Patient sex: F
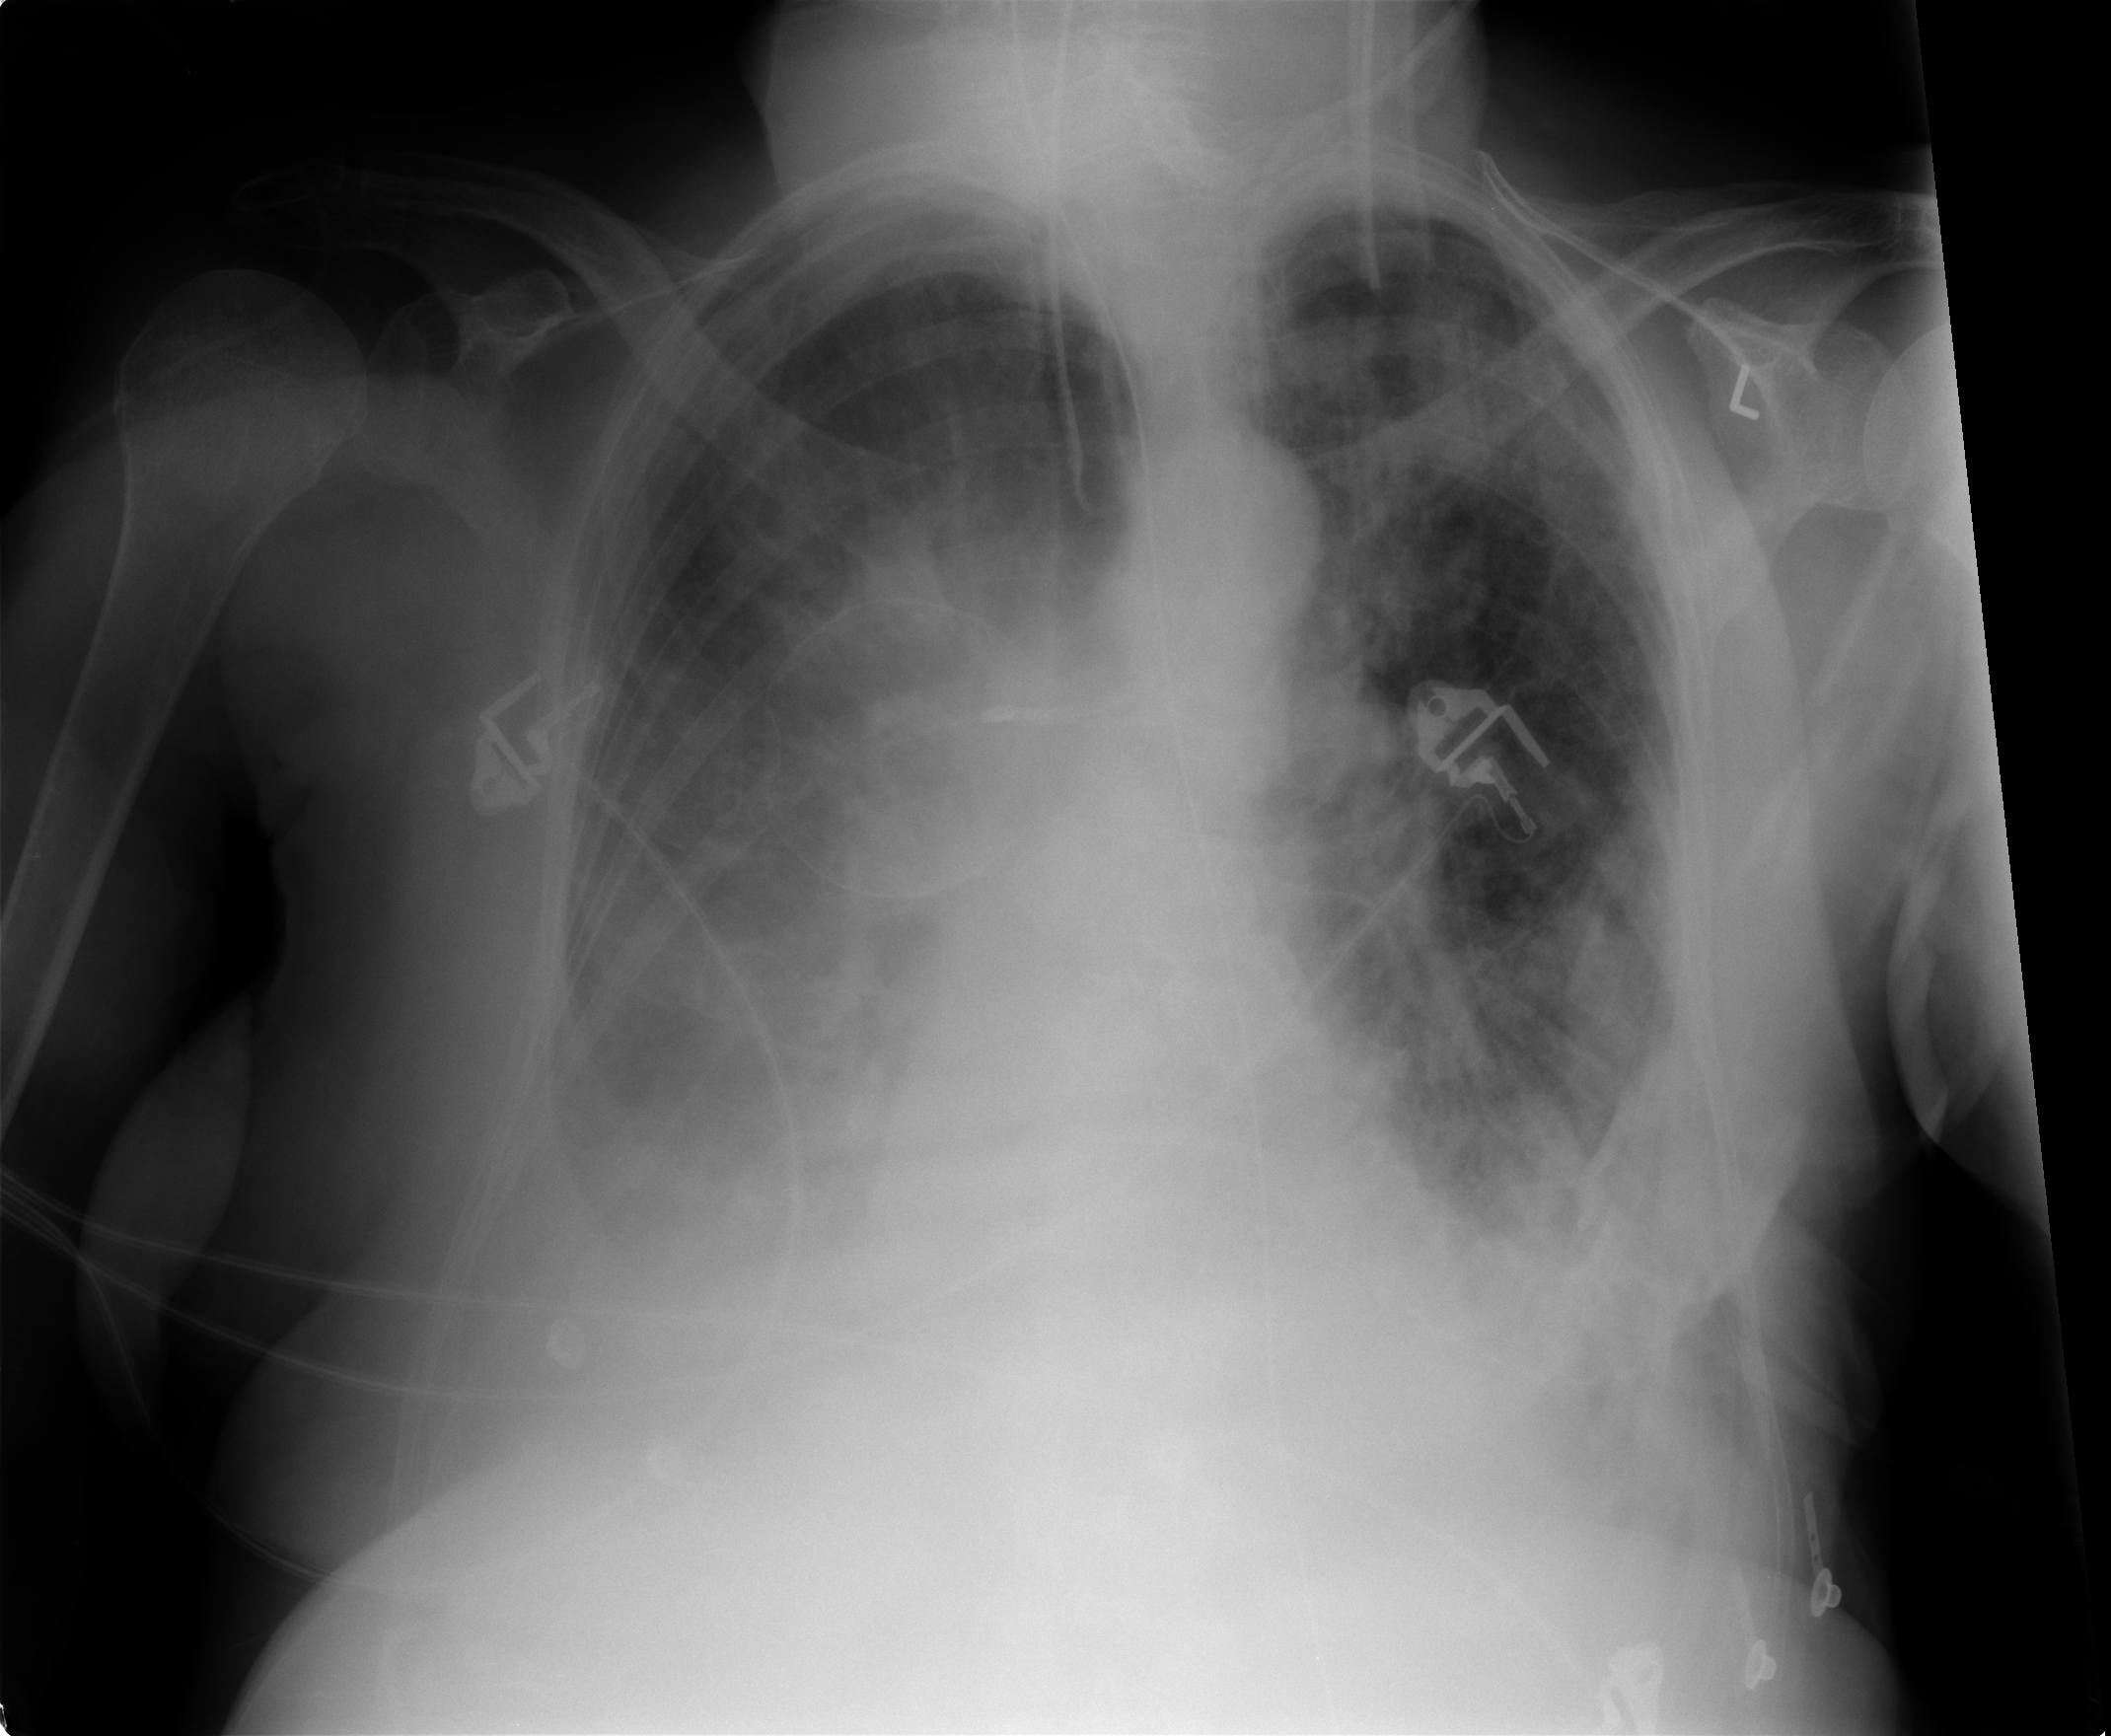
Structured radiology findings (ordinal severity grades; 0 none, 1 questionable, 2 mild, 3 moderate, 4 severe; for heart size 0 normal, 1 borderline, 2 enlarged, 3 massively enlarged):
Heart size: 0
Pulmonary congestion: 4
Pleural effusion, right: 3
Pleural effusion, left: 2
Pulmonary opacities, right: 3
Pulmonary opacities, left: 2
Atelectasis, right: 3
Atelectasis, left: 2